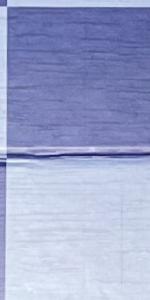
Label: Empty